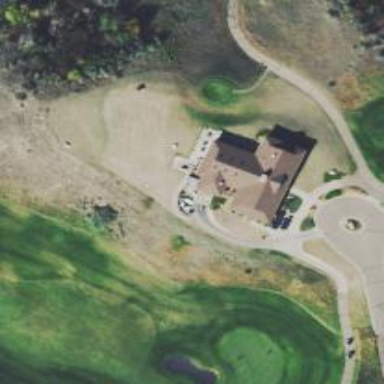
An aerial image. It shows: Path used for both walking and golf.